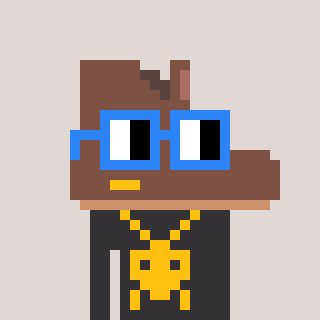
a pixel art character with square blue glasses, a boot-shaped head and a grayscale-colored body on a warm background